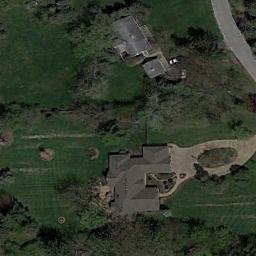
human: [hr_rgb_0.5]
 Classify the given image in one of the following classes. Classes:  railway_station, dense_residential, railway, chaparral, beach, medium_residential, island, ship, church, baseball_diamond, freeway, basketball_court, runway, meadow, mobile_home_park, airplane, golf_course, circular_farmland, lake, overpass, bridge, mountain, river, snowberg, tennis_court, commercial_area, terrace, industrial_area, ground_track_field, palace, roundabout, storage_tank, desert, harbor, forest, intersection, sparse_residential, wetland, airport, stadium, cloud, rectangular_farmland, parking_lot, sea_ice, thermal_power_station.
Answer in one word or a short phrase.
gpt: sparse_residential